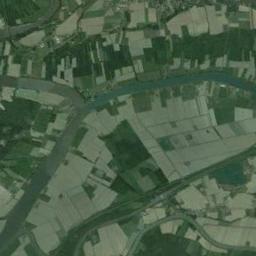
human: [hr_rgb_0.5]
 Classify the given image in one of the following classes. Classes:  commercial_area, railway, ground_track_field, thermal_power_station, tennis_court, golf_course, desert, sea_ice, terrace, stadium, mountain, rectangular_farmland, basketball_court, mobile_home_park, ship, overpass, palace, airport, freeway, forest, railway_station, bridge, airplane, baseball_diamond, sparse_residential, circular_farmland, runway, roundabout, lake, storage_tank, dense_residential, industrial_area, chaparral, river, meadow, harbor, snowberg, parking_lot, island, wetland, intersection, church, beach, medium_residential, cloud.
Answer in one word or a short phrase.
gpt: river